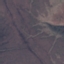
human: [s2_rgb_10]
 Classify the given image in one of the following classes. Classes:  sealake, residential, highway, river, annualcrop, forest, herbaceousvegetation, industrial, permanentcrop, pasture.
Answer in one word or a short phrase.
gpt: HerbaceousVegetation